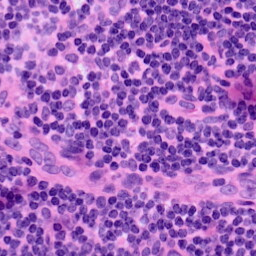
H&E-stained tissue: LymphNode